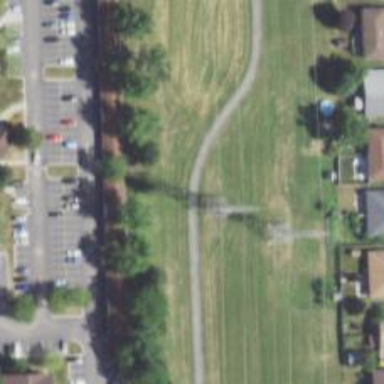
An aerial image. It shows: Cycleway.